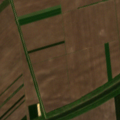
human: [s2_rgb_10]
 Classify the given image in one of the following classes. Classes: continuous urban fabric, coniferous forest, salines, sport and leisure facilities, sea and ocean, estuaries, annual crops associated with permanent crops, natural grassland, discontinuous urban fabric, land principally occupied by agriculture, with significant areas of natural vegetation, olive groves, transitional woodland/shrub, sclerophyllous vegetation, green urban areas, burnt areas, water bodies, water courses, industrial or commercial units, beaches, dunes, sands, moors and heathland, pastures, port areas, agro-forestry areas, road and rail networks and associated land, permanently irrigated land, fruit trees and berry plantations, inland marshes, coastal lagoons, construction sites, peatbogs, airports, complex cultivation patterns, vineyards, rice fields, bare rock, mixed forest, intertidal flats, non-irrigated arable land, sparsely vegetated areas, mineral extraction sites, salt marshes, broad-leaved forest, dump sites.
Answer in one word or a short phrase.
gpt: non-irrigated arable land, water courses